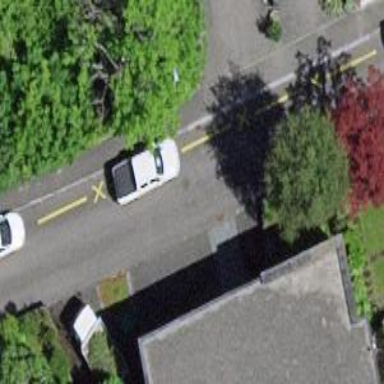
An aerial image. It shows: Residential road with asphalt surface. Sidewalk is present on the left side.